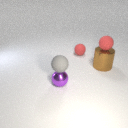
large brown metal cylinder in front of small red rubber sphere